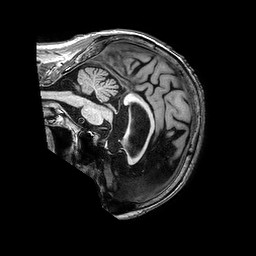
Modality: T1w
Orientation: sagittal
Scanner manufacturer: philips
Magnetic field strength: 3 T
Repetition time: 0.006599 s
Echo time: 0.002964 s